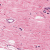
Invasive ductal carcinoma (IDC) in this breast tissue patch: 0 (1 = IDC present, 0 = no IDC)